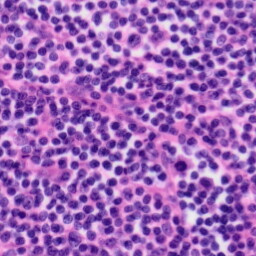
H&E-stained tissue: Tonsil